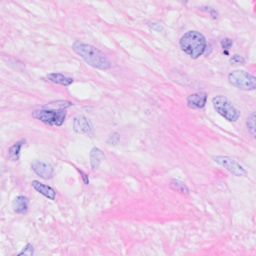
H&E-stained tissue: Breast